Field crop: maize
Growth stage: 2
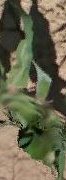
Species: maize